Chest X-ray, AP view. Patient: 21 years old, sex F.
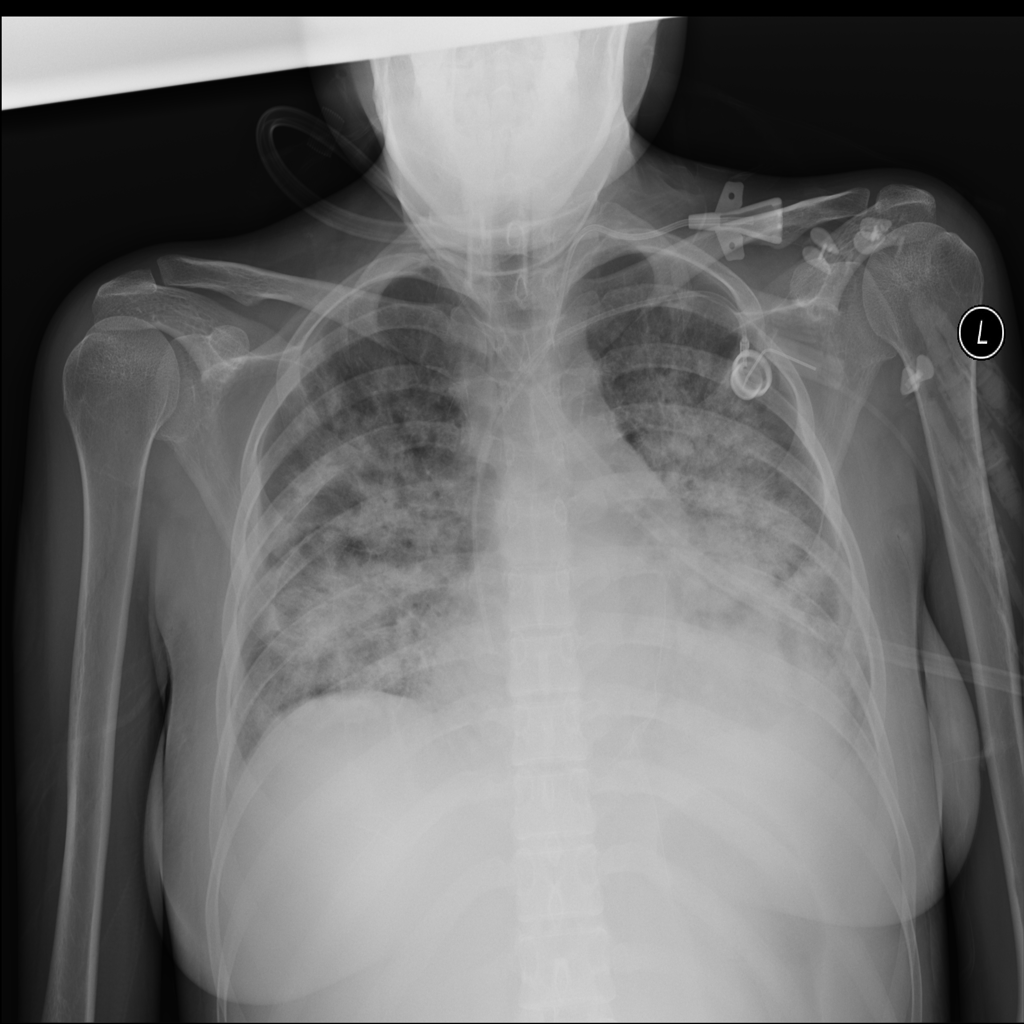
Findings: Consolidation, Infiltration